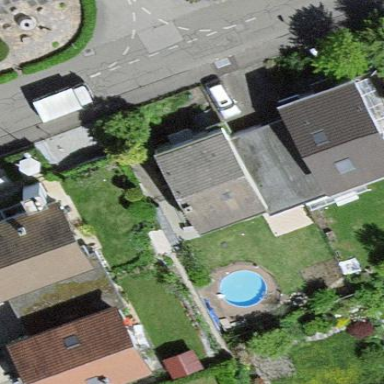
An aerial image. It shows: Semi-detached house.